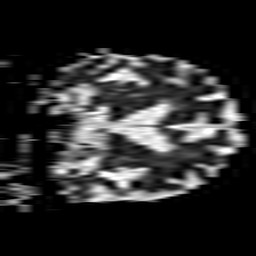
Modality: ADC
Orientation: coronal
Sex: male
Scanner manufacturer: philips
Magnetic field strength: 1.5 T
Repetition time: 3.395 s
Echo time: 0.06922 s